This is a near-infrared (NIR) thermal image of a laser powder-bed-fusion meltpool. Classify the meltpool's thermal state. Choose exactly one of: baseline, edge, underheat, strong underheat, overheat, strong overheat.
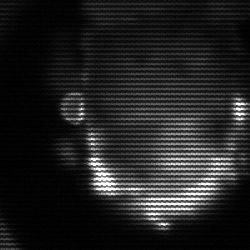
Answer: baseline